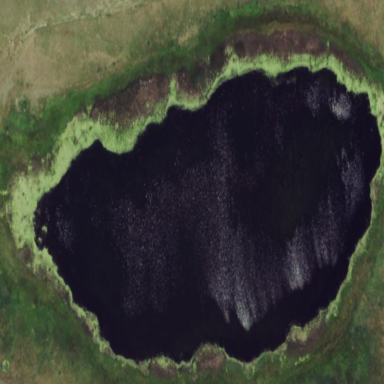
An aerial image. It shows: Beautiful lake surrounded by nature.